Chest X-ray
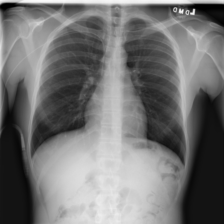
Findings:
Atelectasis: negative
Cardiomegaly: negative
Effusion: negative
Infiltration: negative
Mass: negative
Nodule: negative
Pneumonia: negative
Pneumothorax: negative
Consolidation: negative
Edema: negative
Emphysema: negative
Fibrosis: negative
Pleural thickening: negative
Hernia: negative